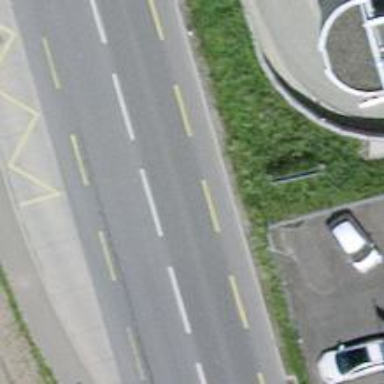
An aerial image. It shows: Bus stop with designated public transport stop position.